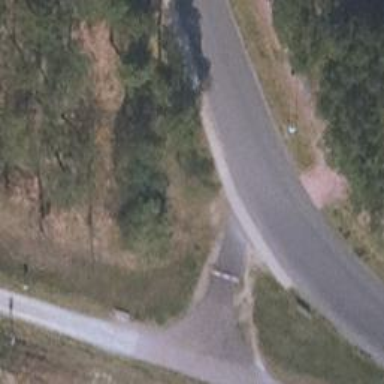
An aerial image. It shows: Tertiary road.